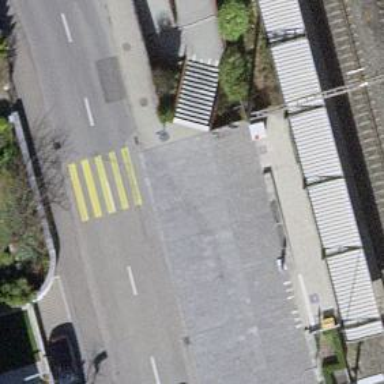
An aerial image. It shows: Kerb barrier.